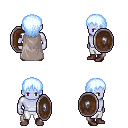
a pixel art fantasy rpg character, male body template, dark elf, purple skin, gray cape, white pants, white cyan plain hairstyle, maroon shoes, shield, four views (front, back, left, right), 2x2 character sprite sheet, small pixel art, hard edges, no anti-aliasing